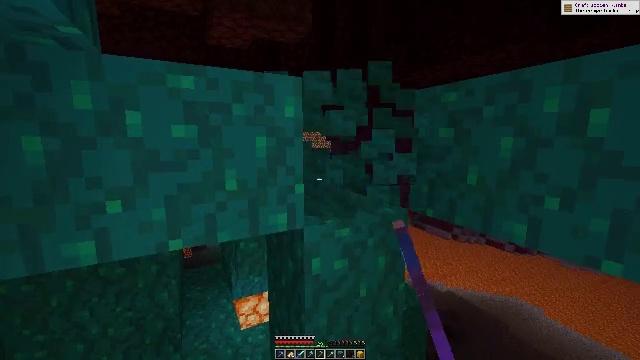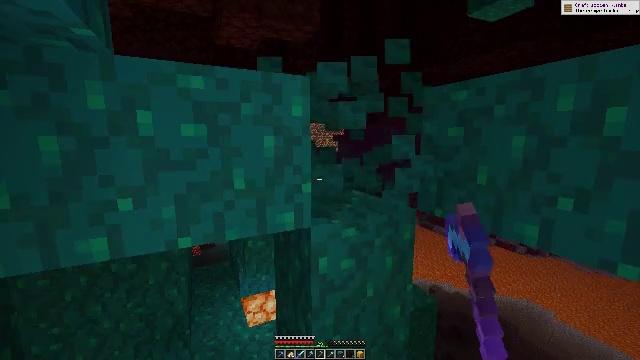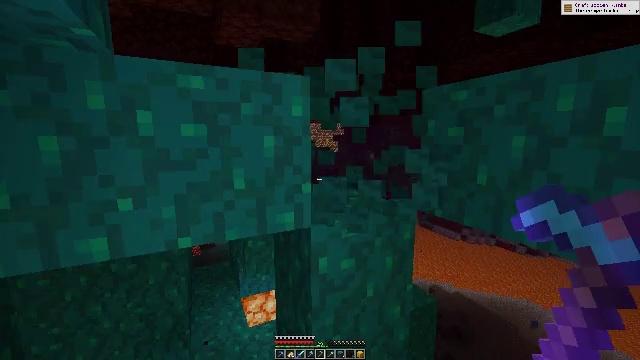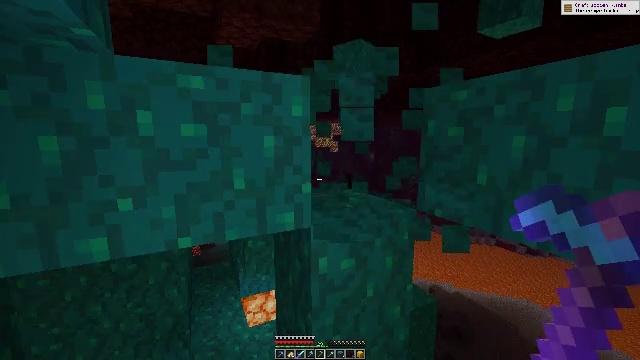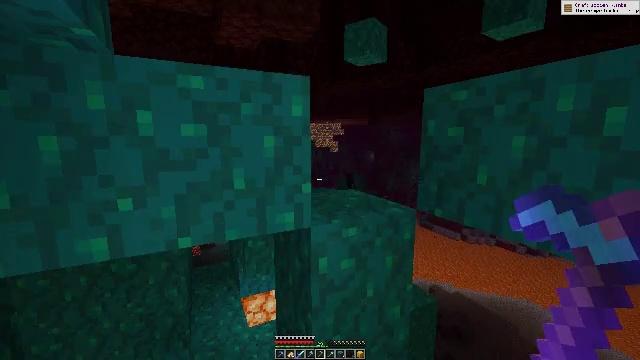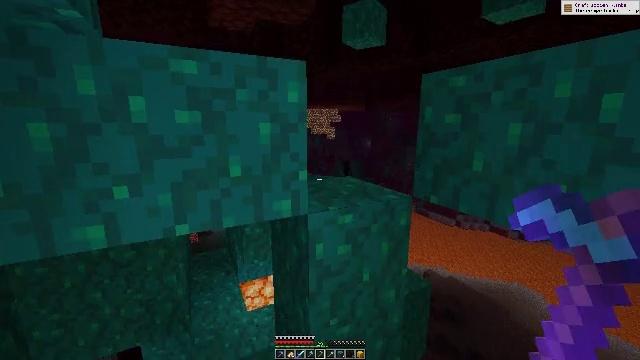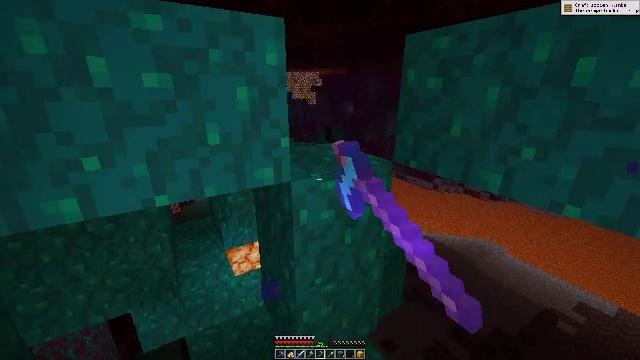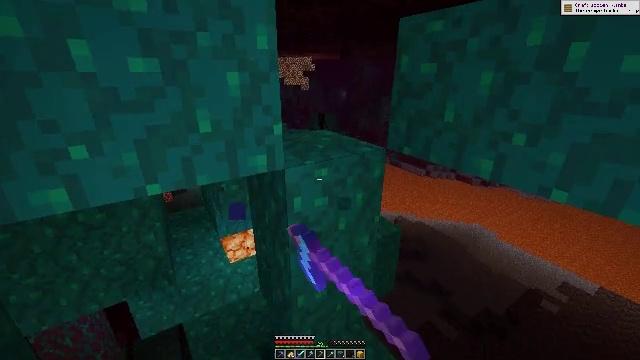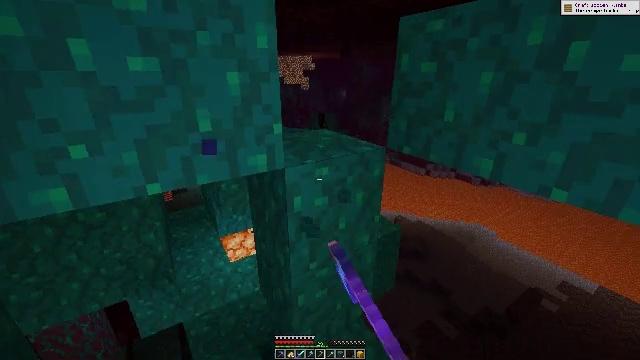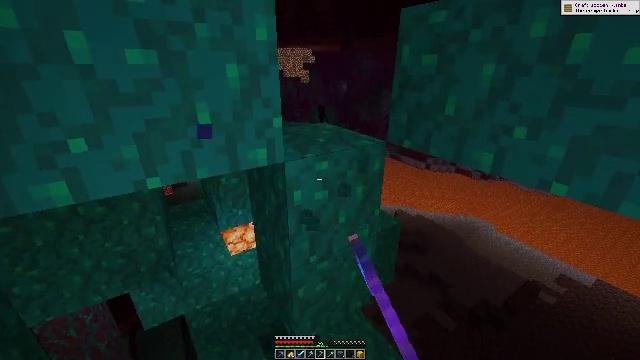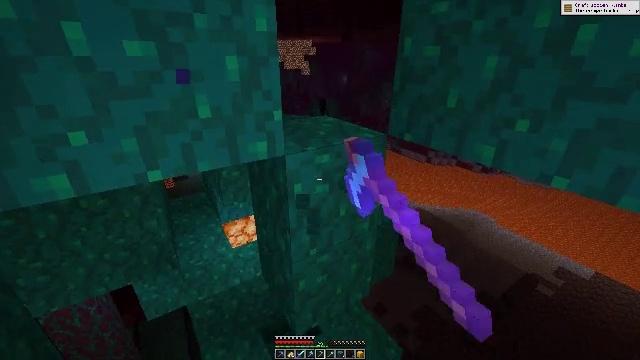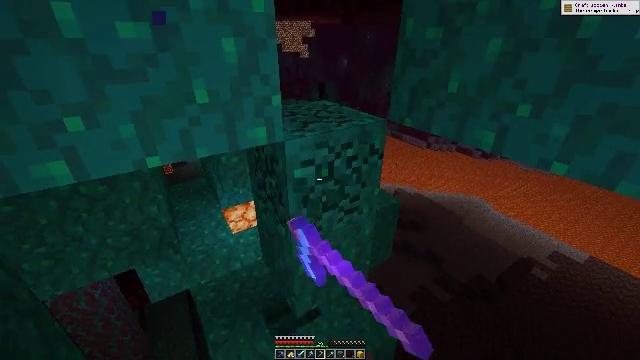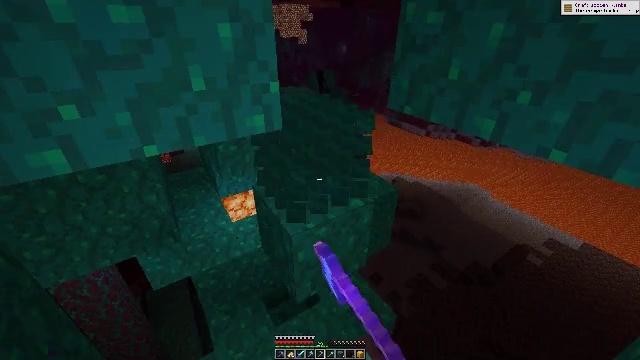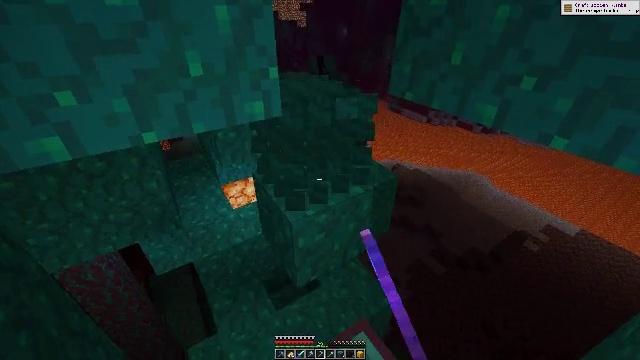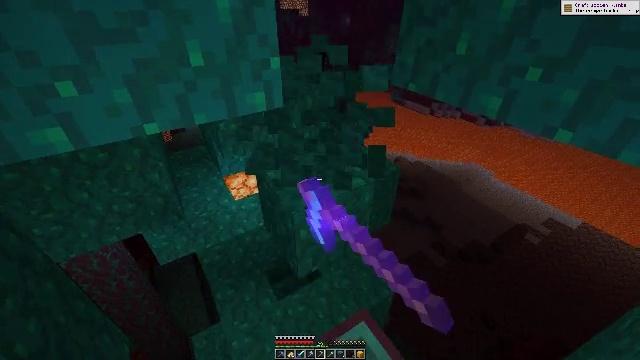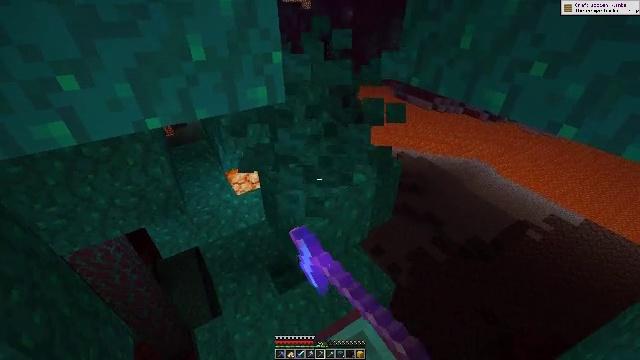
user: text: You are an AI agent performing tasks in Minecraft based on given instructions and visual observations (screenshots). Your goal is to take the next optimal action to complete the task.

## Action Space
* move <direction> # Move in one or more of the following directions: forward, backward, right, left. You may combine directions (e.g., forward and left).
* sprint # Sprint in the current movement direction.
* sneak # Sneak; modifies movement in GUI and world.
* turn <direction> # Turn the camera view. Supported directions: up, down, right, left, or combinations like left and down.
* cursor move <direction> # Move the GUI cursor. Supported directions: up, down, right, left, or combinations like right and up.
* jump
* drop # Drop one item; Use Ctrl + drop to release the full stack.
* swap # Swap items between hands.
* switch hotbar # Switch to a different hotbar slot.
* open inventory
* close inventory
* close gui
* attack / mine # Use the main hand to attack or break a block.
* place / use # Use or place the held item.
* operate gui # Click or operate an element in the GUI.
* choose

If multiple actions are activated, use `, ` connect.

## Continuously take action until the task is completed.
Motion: motion action
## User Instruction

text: Mine warped wart block.
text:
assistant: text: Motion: turn left, attack / mine
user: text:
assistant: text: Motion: attack / mine
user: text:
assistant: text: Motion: attack / mine
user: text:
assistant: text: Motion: attack / mine
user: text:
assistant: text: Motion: turn down, attack / mine
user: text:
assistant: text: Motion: turn right and down, attack / mine
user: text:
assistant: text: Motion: turn right and down, attack / mine
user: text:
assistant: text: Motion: attack / mine
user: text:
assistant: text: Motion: turn down, attack / mine
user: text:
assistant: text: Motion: turn down, attack / mine
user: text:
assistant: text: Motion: turn down, attack / mine
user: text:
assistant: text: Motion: turn down, attack / mine
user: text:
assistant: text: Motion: turn down, attack / mine
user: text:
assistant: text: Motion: turn down, attack / mine
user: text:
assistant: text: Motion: turn down, attack / mine
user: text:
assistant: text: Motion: attack / mine
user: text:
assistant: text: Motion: turn down, attack / mine
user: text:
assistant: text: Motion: turn down, attack / mine
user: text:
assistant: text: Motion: turn down, attack / mine
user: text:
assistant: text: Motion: attack / mine
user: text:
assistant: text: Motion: attack / mine
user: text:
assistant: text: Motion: attack / mine
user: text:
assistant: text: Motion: attack / mine
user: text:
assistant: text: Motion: attack / mine
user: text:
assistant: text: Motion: attack / mine
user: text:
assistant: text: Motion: turn right and up, attack / mine
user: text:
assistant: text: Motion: turn right and up, attack / mine
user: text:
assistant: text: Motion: turn right and up, attack / mine
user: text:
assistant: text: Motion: turn right and up, attack / mine
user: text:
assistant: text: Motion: attack / mine